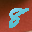
Label: 8